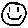
Label: smiley face